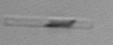
Label: Leptocylindrus